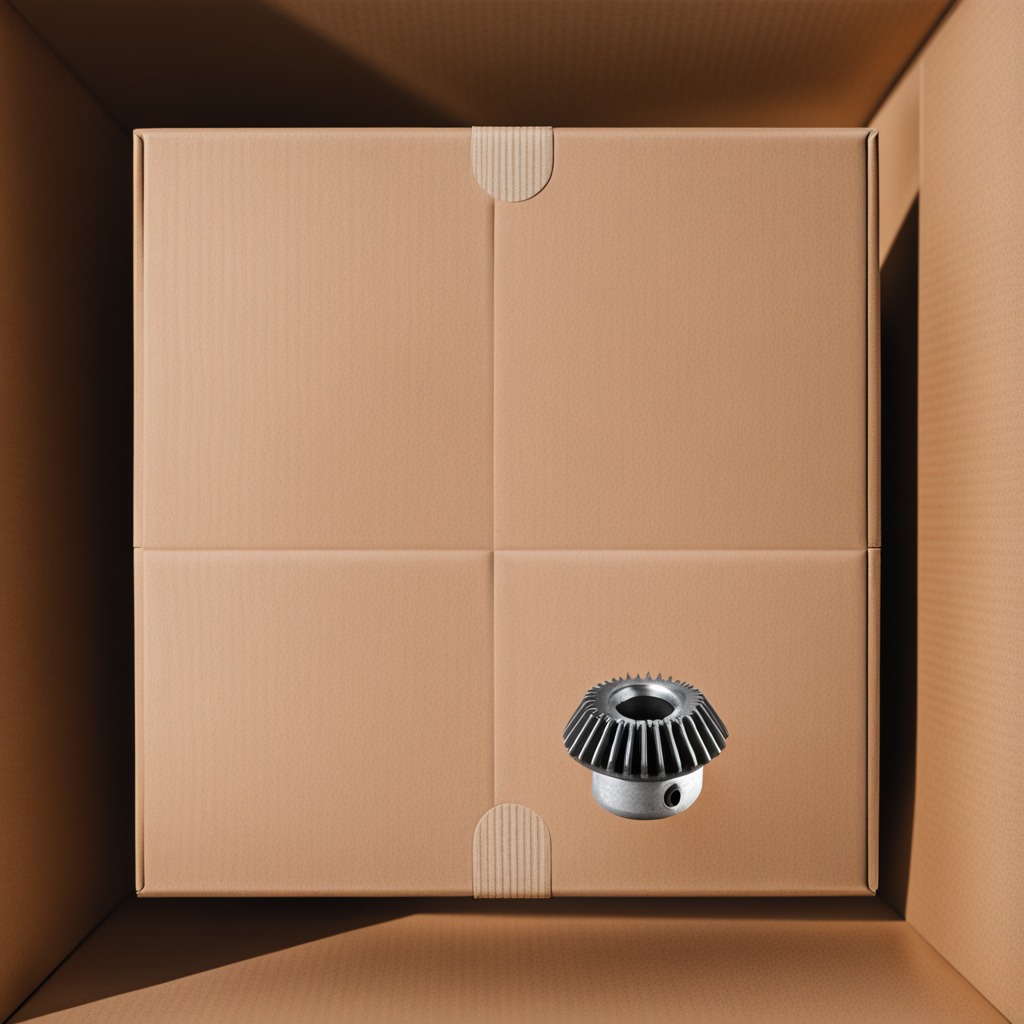
A steel gear with teeth is lying on a clean dry cardboard box surface in an outdoor workshop during daytime bright natural light soft shadows slightly creased but